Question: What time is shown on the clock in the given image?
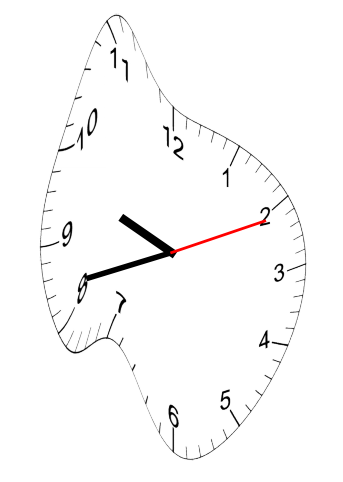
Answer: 09:42:11